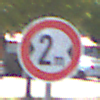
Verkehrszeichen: TatsaechlicheBreite2
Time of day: Midday
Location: Outdoor (Urban)
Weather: Clear
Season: NotSpecified
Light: Natural